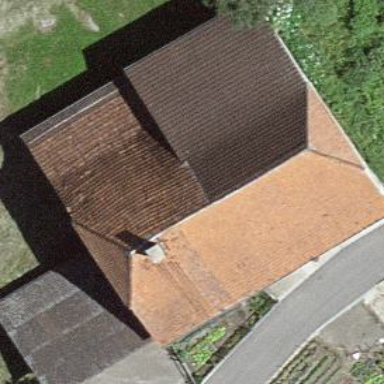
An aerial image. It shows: Farm building.